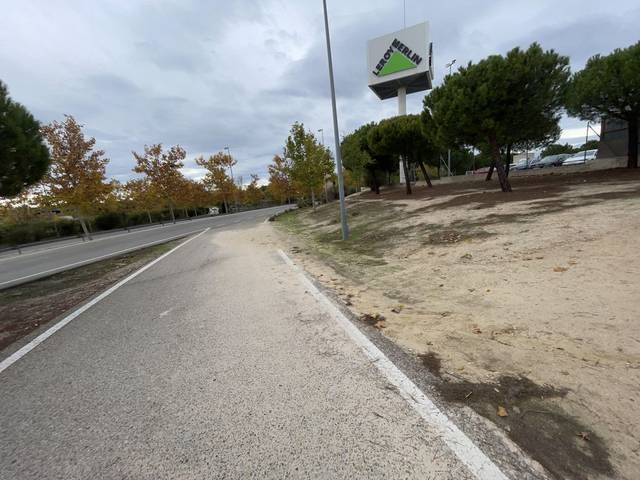
Region: Spain
Coordinates: 40.456, -3.875